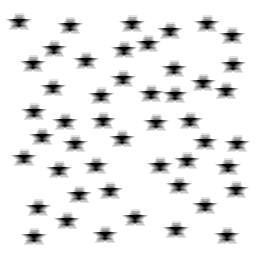
Squares: 0
Triangles: 0
Stars: 48
Total shapes: 48